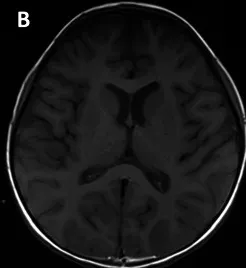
Imaging studies. Day 16 T1-weighted image.
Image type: radiology (mri)